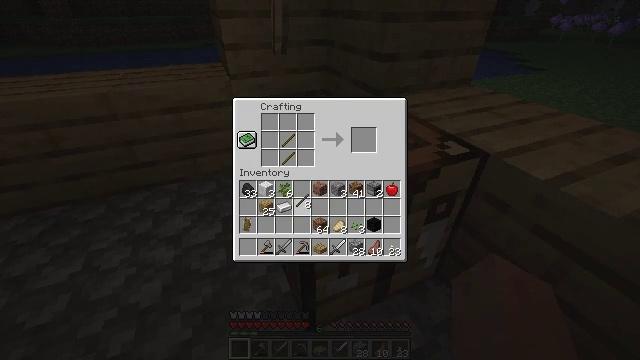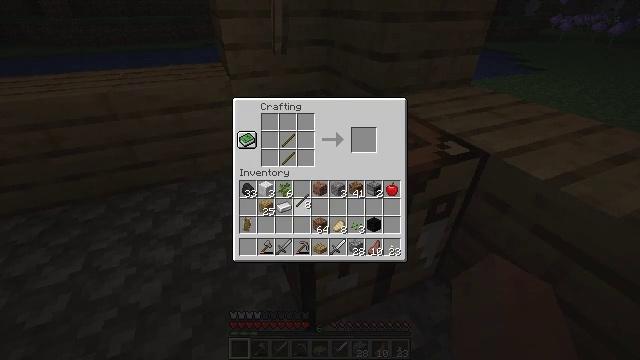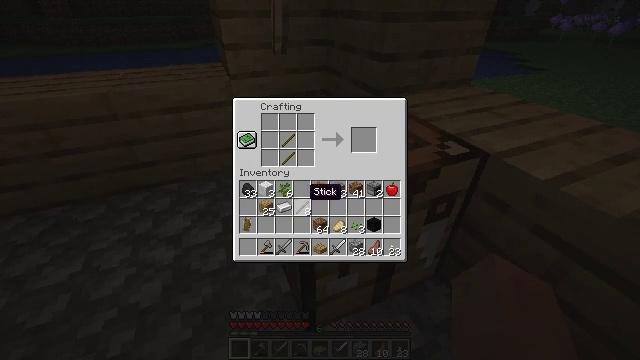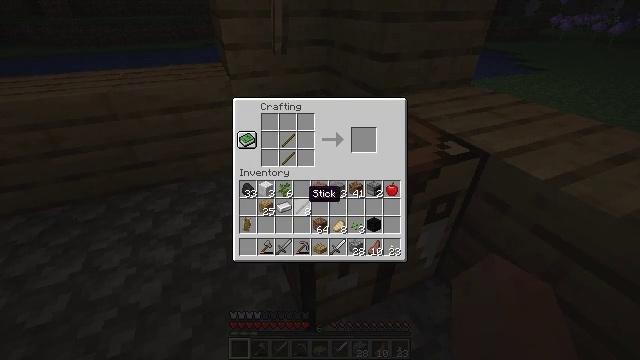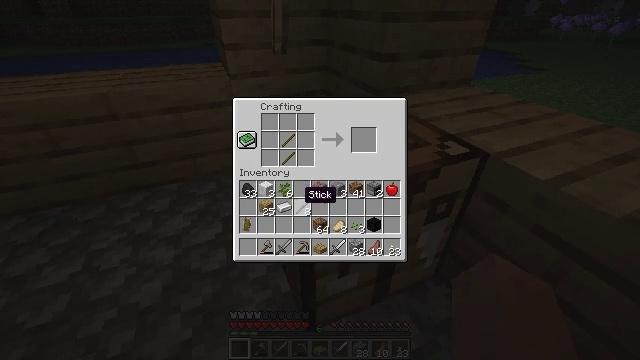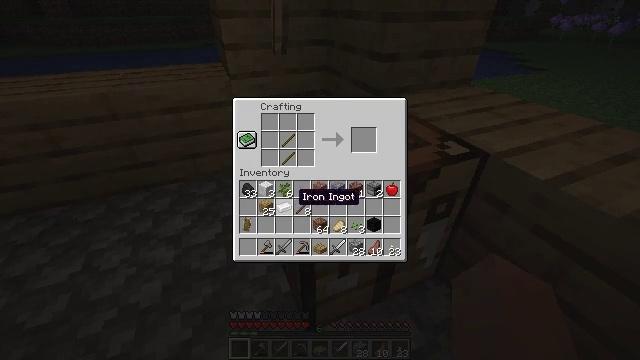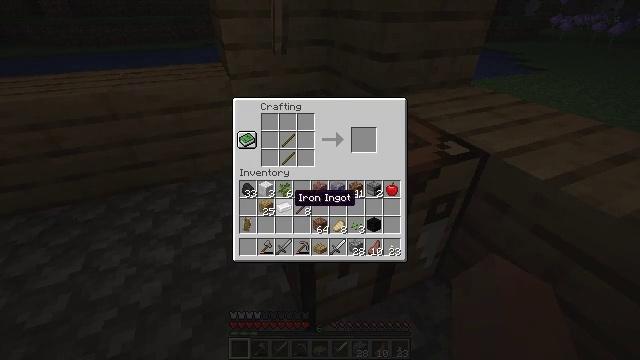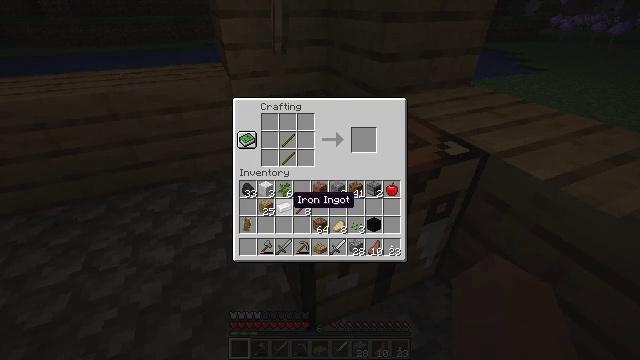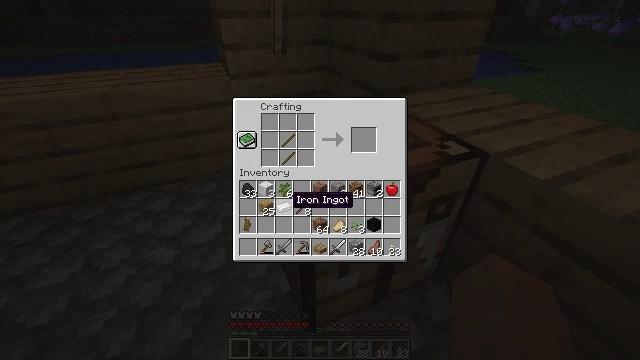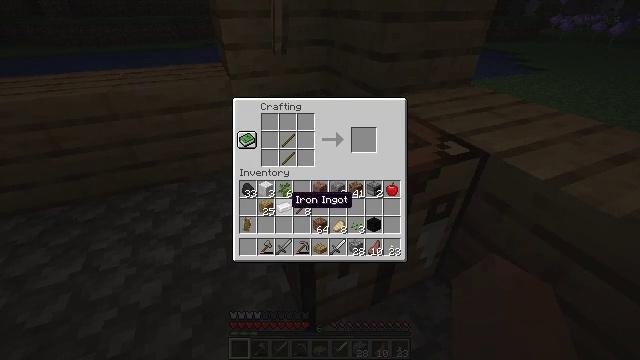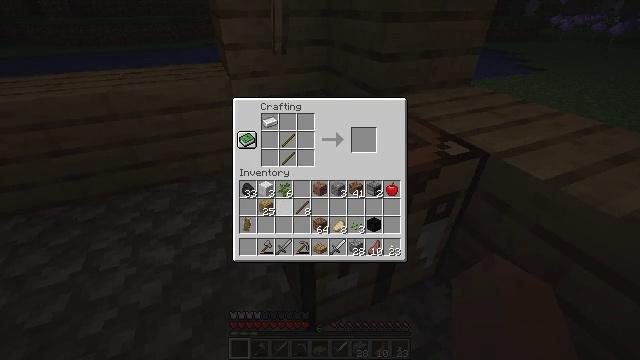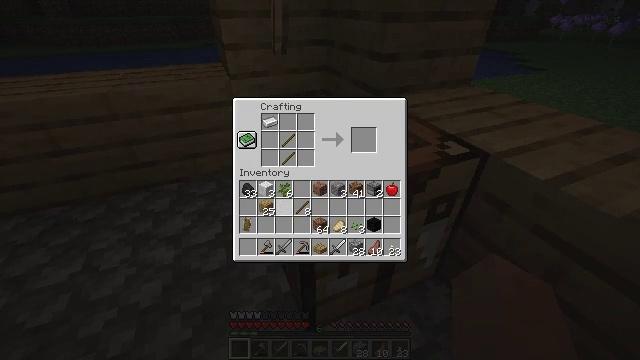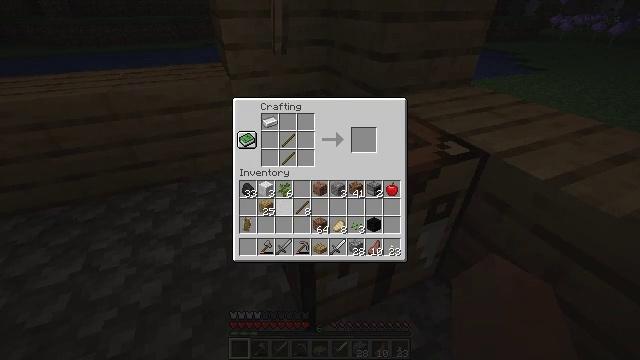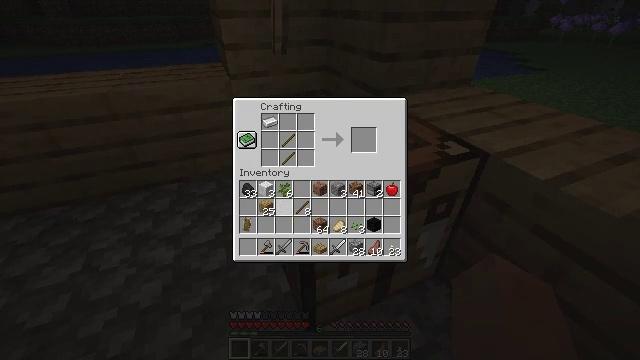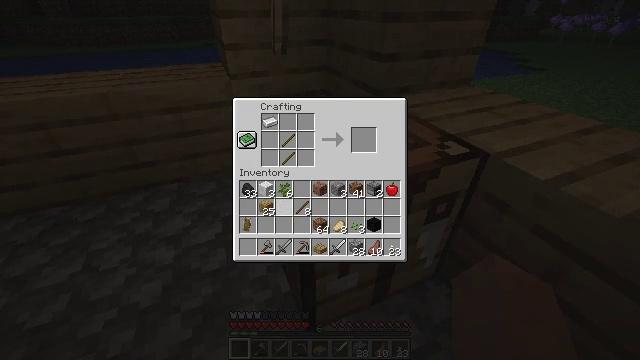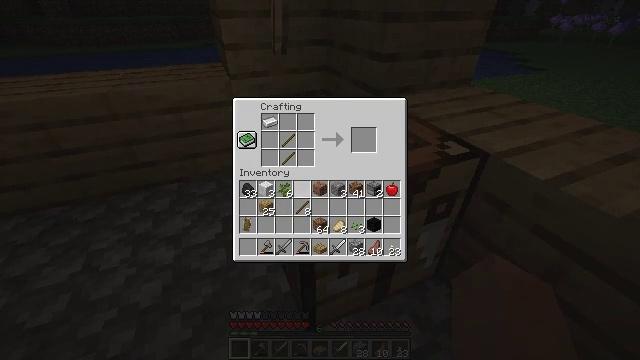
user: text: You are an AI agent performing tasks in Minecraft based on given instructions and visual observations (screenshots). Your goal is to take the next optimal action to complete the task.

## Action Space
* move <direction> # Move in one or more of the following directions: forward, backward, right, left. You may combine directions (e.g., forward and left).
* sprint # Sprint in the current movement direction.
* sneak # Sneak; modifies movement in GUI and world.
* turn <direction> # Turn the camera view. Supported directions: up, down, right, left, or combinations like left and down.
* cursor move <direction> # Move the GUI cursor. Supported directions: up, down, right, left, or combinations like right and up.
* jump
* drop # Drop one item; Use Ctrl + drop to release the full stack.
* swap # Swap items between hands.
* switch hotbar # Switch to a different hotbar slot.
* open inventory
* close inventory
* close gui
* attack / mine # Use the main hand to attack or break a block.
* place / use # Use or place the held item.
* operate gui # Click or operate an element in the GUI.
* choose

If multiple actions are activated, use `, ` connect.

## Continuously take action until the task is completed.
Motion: motion action
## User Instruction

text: Combine sticks and iron to craft an iron shovel.
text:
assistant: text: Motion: operate gui
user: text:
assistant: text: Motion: no_op
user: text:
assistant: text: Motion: no_op
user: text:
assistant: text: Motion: no_op
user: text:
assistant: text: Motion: no_op
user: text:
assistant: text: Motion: sneak
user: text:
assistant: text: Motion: sneak
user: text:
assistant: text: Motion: sneak
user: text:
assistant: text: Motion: sneak
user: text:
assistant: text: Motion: sneak, operate gui
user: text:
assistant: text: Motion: sneak, operate gui
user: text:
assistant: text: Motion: sneak, operate gui
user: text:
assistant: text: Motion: sneak
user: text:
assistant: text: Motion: sneak
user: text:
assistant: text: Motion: sneak, cursor move right and up
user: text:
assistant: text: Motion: cursor move up
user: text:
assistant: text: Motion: cursor move up
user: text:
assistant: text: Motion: cursor move left and up
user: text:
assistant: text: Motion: cursor move up
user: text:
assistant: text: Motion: no_op
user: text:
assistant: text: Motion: no_op
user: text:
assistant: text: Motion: no_op
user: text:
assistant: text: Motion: no_op
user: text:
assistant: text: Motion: no_op
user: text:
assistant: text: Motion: no_op
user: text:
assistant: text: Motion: no_op
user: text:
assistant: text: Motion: no_op
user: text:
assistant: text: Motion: operate gui
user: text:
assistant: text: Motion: operate gui
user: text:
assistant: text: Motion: operate gui